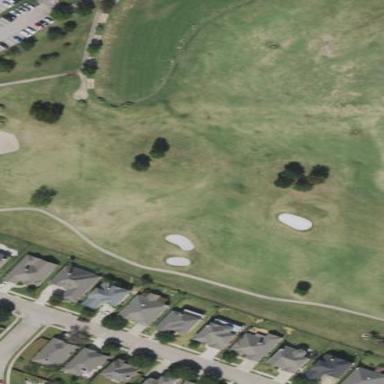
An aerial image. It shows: Grassy area designated as golf fairway.